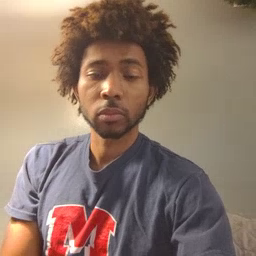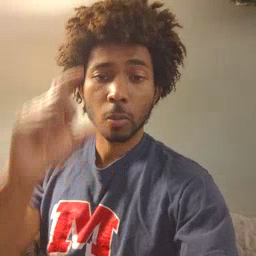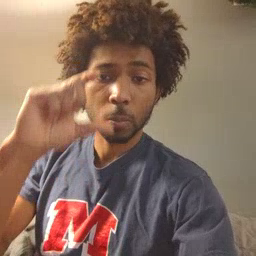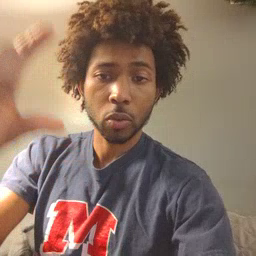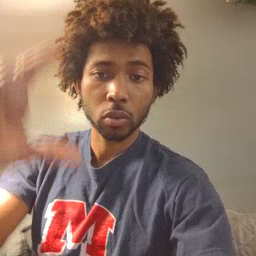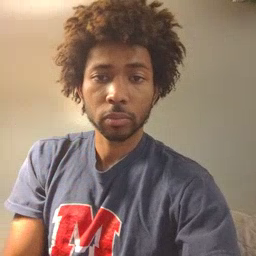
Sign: moon